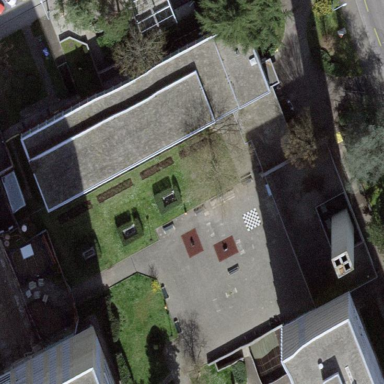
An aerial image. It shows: School.